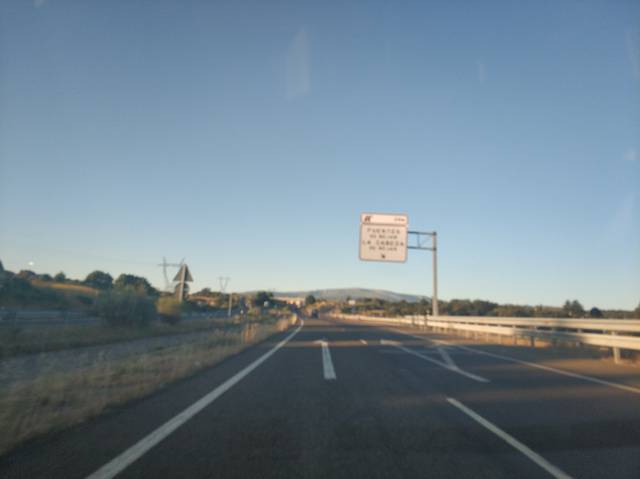
Region: Spain
Coordinates: 40.503, -5.676